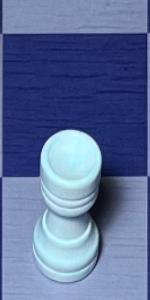
Label: Rook_White